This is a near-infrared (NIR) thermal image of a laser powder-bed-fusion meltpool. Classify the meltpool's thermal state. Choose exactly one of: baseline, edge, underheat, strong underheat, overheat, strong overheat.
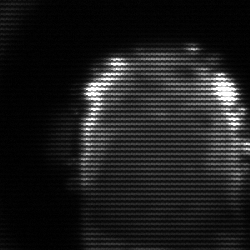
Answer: baseline